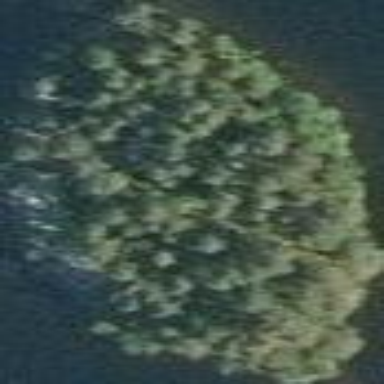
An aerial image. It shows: Islet.